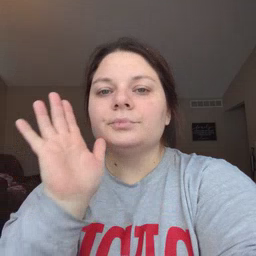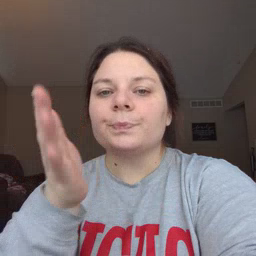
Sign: will